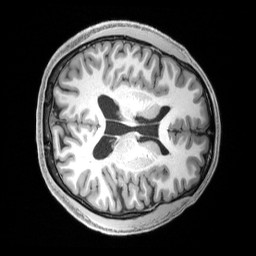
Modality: T1w
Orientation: axial
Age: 26
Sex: male
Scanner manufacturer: siemens
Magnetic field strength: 3 T
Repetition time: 2.4 s
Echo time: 0.00219 s